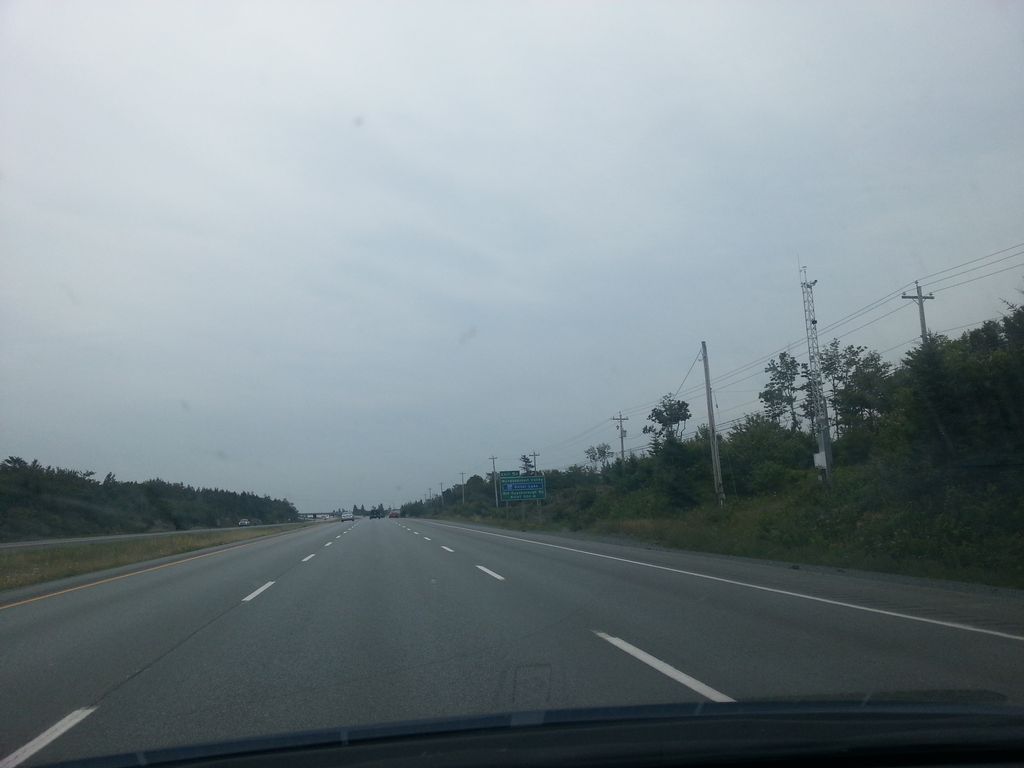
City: halifax